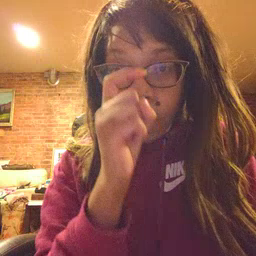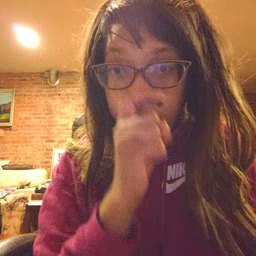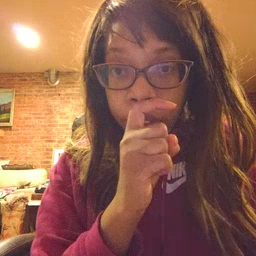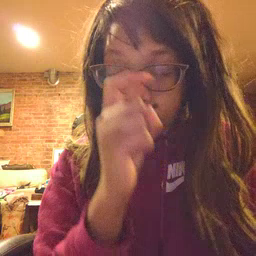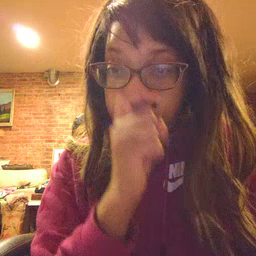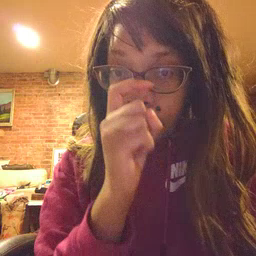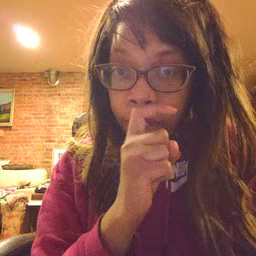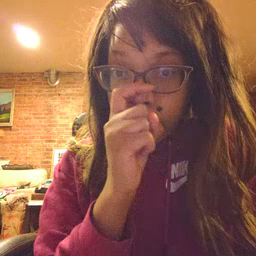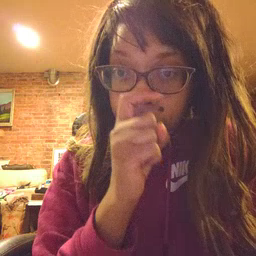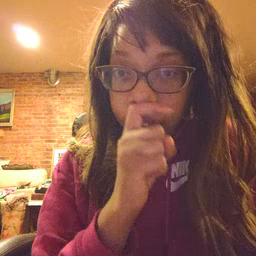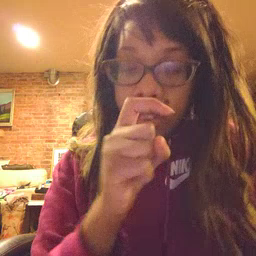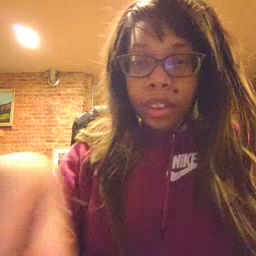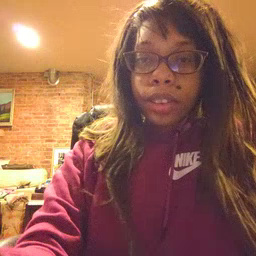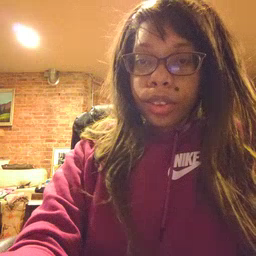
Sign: doll